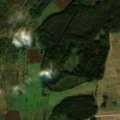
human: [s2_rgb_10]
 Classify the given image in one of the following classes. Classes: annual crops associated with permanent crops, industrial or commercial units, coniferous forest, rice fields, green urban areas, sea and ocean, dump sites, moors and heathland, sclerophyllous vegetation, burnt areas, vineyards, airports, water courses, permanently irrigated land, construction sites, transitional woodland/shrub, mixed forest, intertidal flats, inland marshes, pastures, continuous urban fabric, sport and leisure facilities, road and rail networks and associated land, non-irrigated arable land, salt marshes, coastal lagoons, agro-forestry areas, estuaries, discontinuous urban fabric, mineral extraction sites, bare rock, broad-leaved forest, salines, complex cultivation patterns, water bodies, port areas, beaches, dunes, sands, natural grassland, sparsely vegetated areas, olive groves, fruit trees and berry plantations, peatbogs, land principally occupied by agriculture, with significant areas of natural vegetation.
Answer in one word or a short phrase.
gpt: non-irrigated arable land, land principally occupied by agriculture, with significant areas of natural vegetation, mixed forest